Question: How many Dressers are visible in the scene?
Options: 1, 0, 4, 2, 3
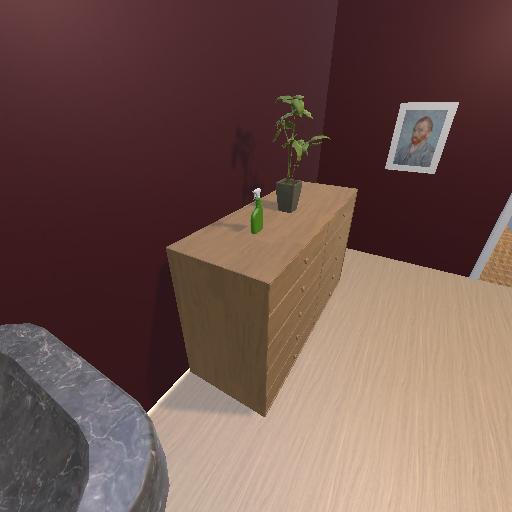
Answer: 1